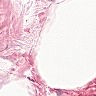
Metastatic tissue present: no